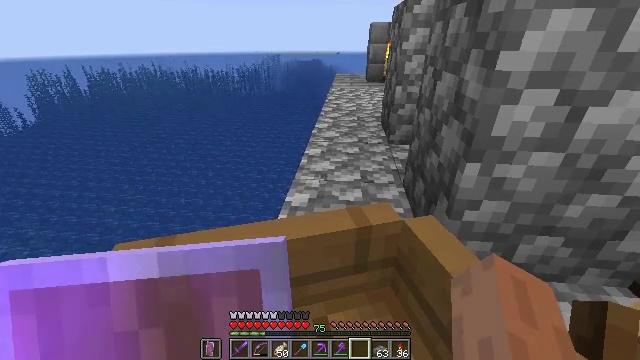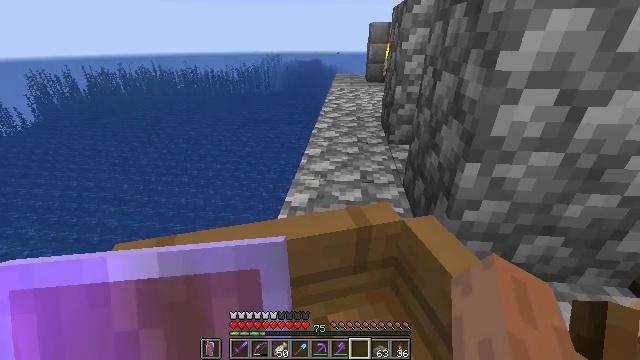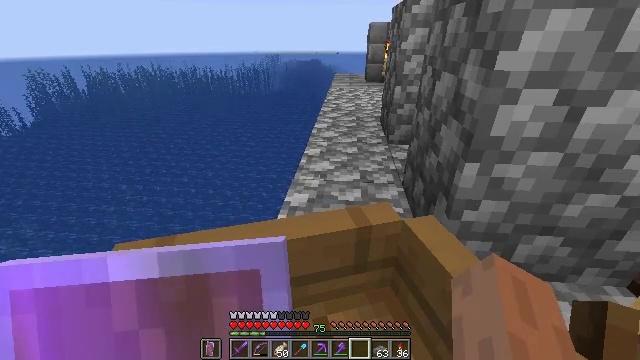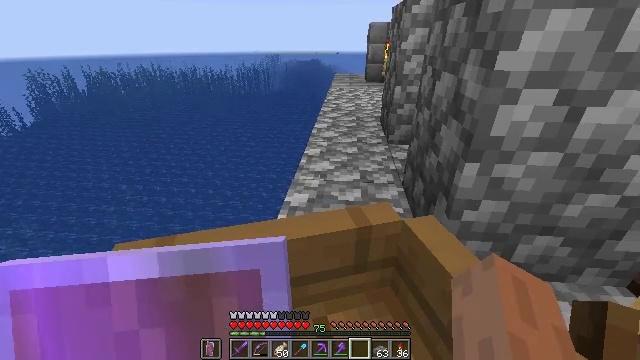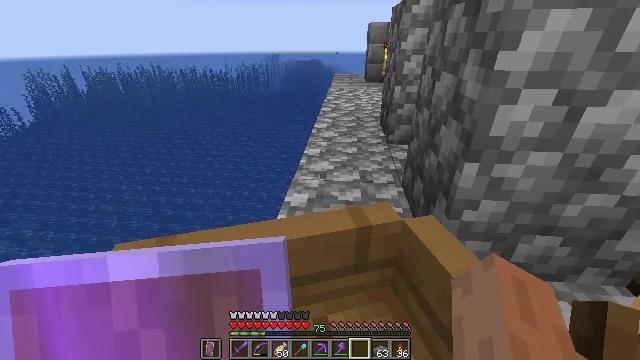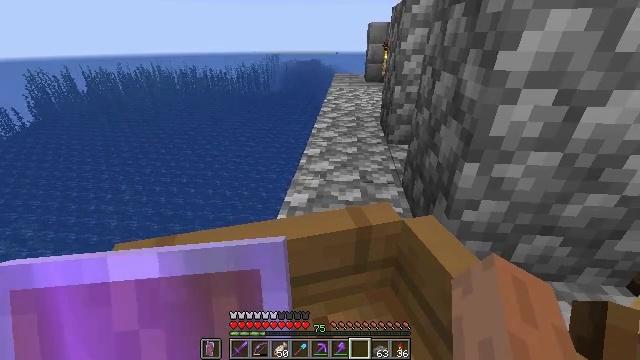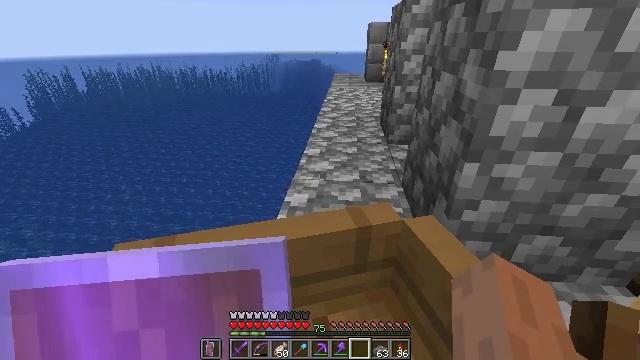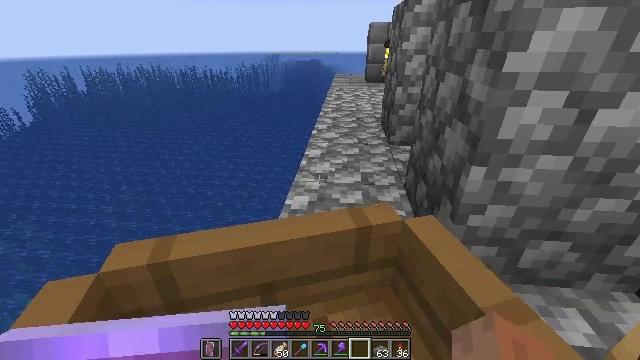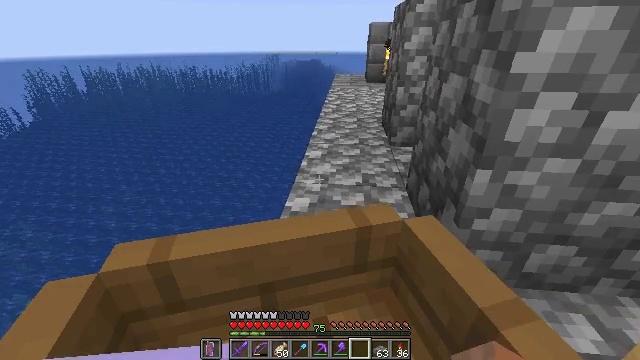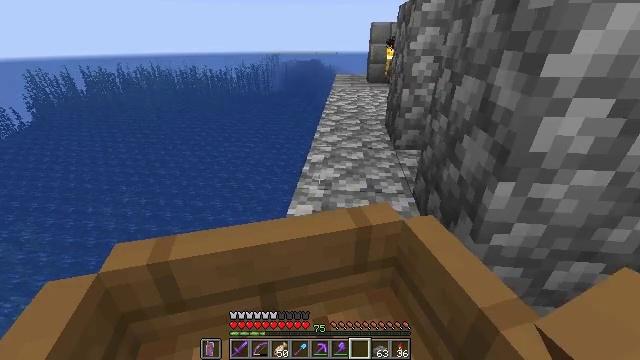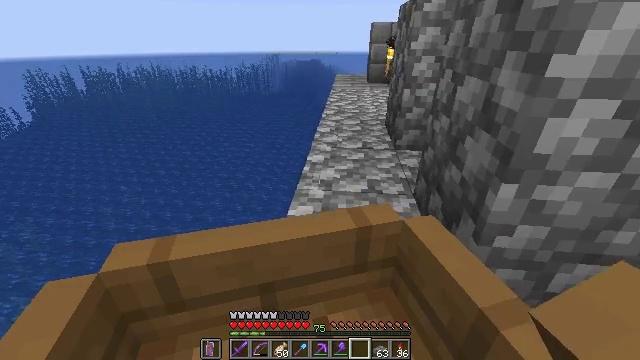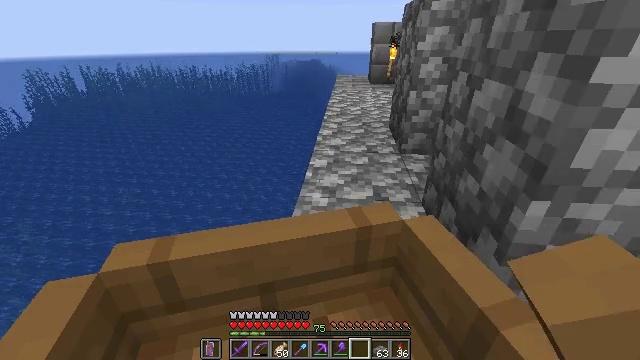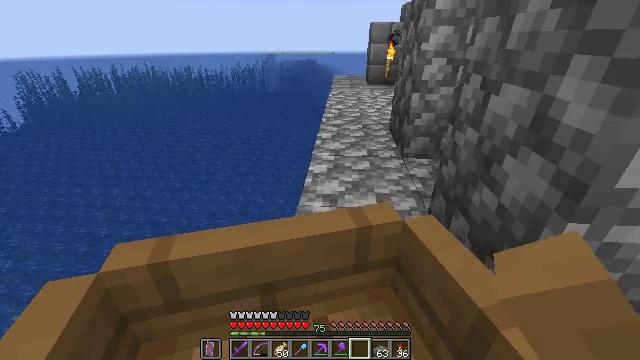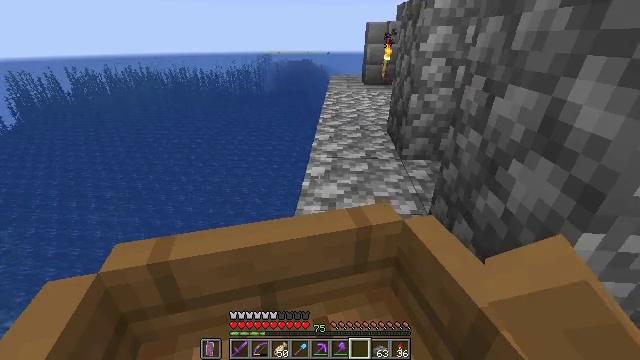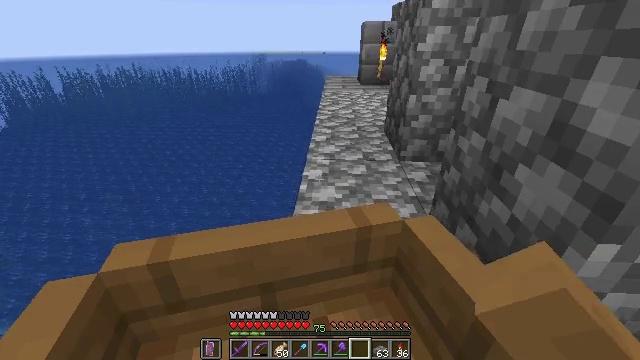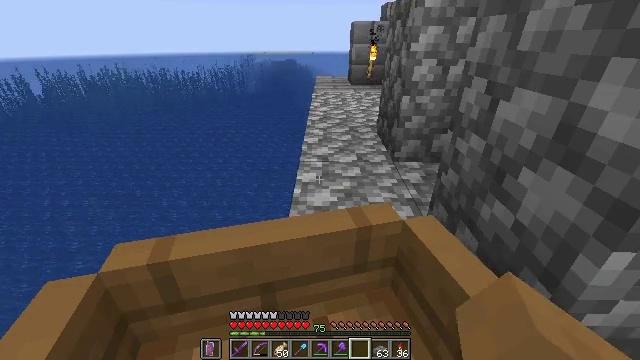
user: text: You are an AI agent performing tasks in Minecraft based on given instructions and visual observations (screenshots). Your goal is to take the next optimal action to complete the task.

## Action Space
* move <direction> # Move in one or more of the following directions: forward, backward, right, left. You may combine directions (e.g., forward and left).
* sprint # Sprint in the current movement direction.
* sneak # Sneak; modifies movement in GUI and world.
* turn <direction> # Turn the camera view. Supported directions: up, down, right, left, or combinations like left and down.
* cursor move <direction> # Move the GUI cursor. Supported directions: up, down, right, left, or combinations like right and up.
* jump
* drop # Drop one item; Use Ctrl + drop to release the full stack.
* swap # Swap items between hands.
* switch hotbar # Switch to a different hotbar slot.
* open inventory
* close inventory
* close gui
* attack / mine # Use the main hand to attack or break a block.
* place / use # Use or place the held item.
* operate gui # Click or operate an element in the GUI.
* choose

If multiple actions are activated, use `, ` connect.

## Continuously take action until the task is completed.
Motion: motion action
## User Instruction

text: Destroy the barrel to use elsewhere.
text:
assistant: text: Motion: no_op
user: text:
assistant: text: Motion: no_op
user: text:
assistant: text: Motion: no_op
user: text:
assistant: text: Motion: no_op
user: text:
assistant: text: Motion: no_op
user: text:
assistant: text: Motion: move forward
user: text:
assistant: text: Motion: move forward
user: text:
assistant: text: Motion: move forward
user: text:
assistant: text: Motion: move forward
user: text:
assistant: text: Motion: move forward
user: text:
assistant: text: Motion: move forward and move right
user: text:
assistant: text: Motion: move forward and move right
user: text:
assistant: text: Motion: move forward and move right
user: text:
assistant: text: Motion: move forward
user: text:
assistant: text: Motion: no_op
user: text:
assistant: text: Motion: move right
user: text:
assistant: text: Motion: move right
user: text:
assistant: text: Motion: move right
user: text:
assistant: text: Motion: move right
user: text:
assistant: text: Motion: move right
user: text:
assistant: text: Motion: move right, turn left
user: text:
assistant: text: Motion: move right
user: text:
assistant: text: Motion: no_op
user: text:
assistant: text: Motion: no_op
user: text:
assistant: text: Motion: no_op
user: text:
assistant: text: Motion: no_op
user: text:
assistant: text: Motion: no_op
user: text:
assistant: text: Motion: no_op
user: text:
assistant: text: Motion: move forward
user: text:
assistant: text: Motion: move forward